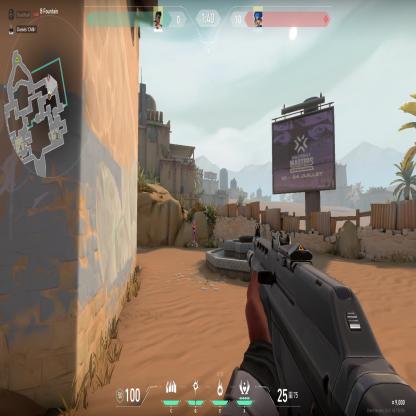
Label: enemy